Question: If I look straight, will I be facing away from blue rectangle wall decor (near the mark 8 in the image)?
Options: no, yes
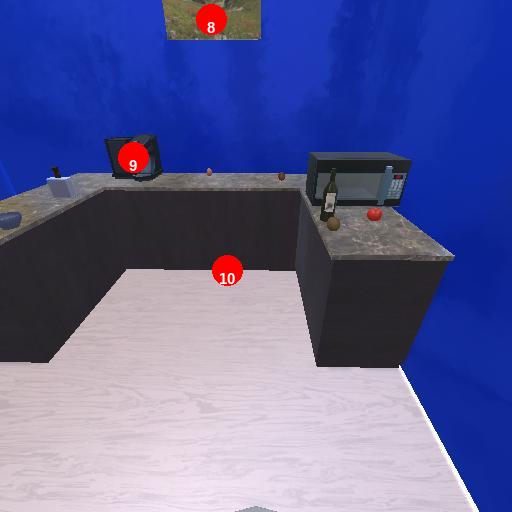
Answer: no